Field crop: maize
Growth stage: 2
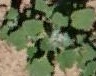
Species: chenopodium